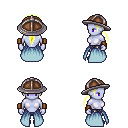
a pixel art fantasy rpg character, female body template, dark elf, purple skin, overskirt, metal pants, gold ponytail hairstyle, chain helm, leather bracers, four views (front, back, left, right), 2x2 character sprite sheet, small pixel art, hard edges, no anti-aliasing